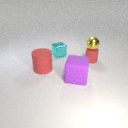
large red rubber cylinder to the left of large purple rubber cube